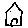
Label: house